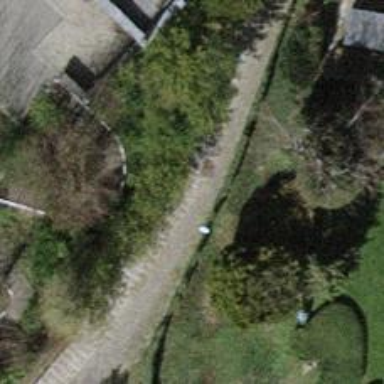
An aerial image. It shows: Set of steps with sett surface. Ramp is available for accessibility.